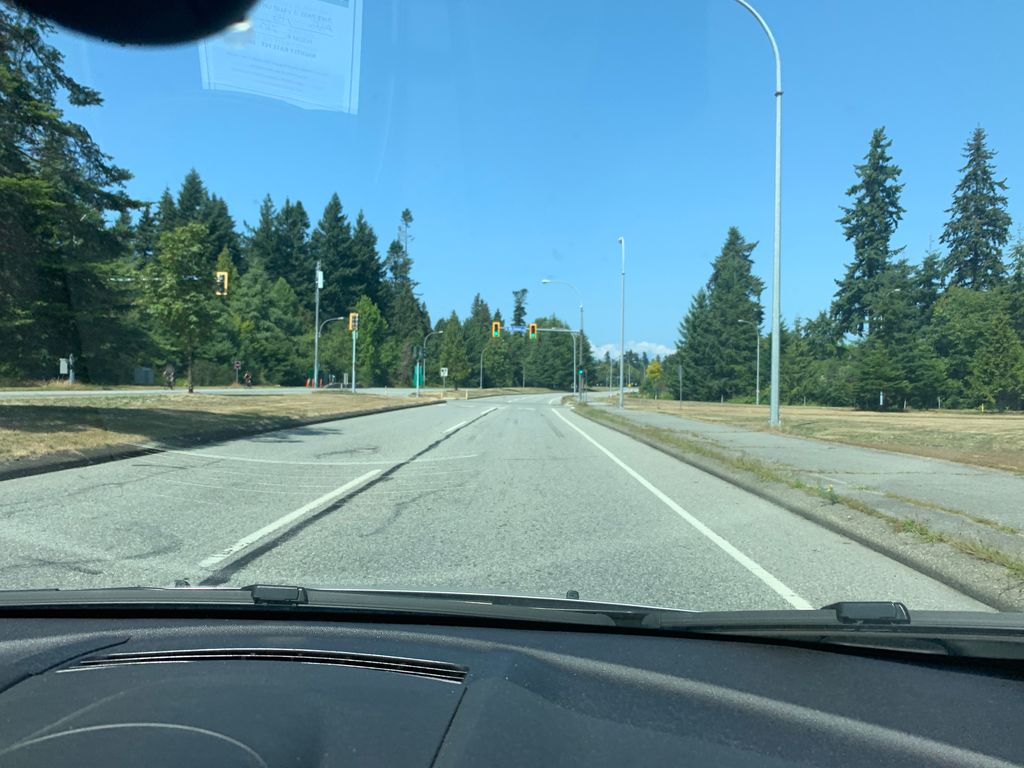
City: vancouver